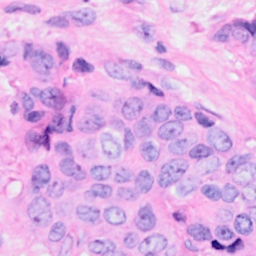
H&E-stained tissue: Breast